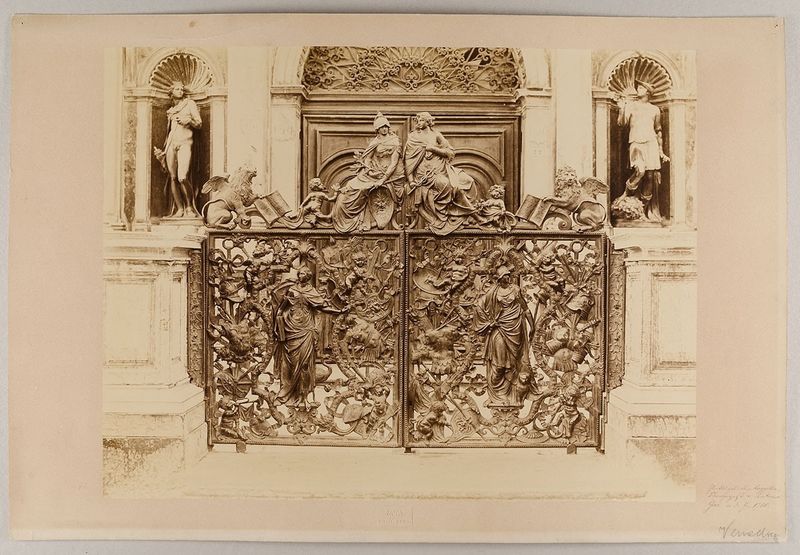
Titel: Venezia - Loggetta del Sansovino. Portelli in bronzo della Balaustrata. (Antonio Gai.)
Künstler: Carlo Naya
Standort: Hamburg
Institution: Museum für Kunst und Gewerbe Hamburg
Schlagwörter: kirchturm, gitter, skulptur, fassade, ornamente, plastik, tor, foto, fotografie, photographie, eingang, photo, karton, details, campanile, architekturfotografie, albumin, bildhauerkunst, san, lichtbild, marco, historische, markusturm, loggetta, architekturphotographie, bildwerke, sansovino, angewandte und bildende kunst, hessische systematik, schwarzweißpositivverfahren, silbersalzverfahren, schwarzweißfotografie, gebäude, örtlichkeit, straße, stätte, reproduktionsfotografie, kunstreproduktion, reproduktionsphotographie, albuminpapier, tür